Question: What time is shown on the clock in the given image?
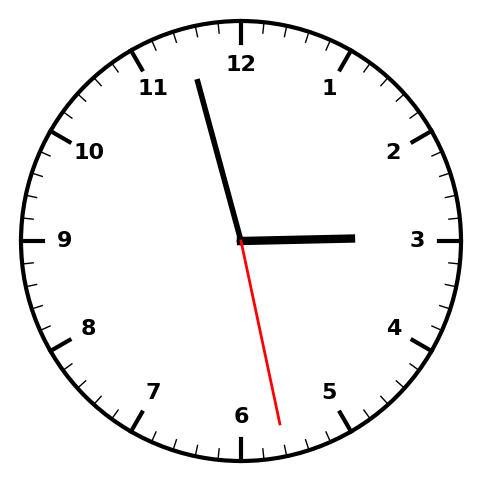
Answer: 02:57:28